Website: lowes
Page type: payment
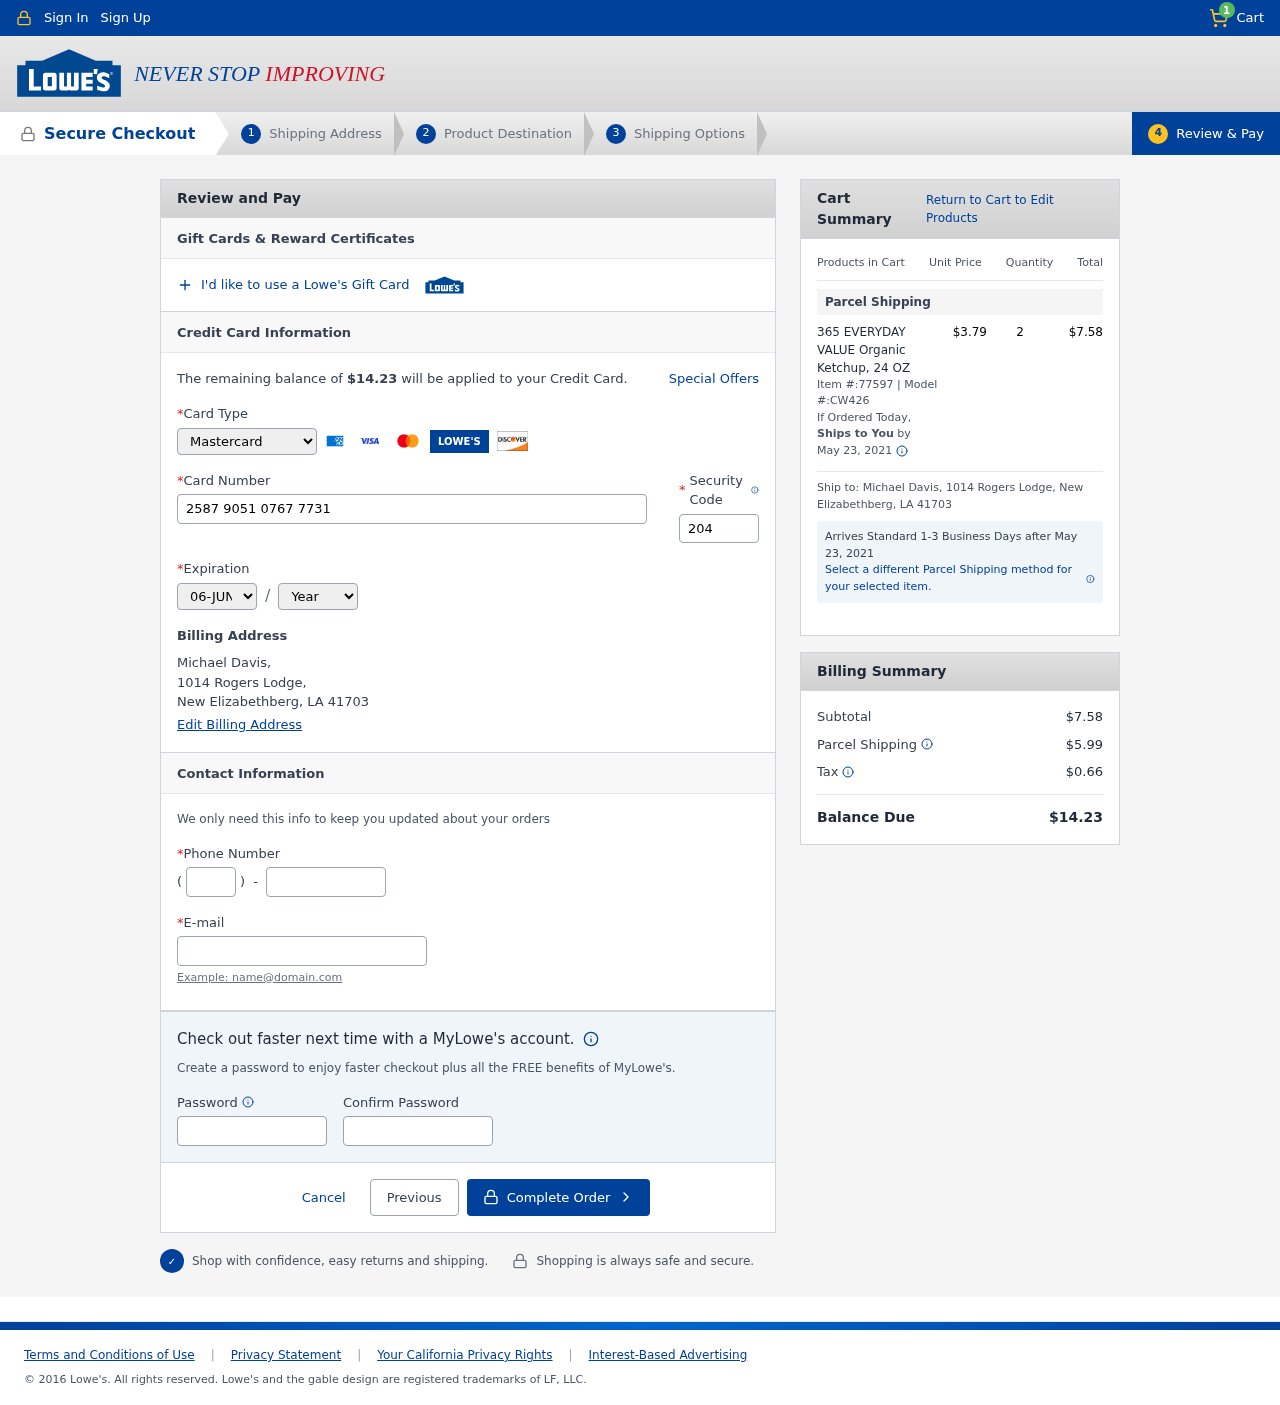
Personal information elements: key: PII_CARD_CVV
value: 204
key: PII_CARD_EXPIRY_MONTH
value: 06
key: PII_CARD_EXPIRY_YEAR
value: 27
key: PII_CARD_NUMBER
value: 2587 9051 0767 7731
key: PII_CARD_TYPE
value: Mastercard
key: PII_CITY_STATE_ZIP
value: New Elizabethberg, LA 41703
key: PII_EMAIL
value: michael.davis@gmail.com
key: PII_FULLNAME
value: Michael Davis,
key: PII_PHONE
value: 5139827659
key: PII_PHONE_AREA
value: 513
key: PII_STREET
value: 1014 Rogers Lodge,
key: PII_FULLNAME2
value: Michael Davis
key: PII_STREET2
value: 1014 Rogers Lodge
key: PII_CITY_STATE_ZIP2
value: New Elizabethberg, LA 41703
Product elements: key: PRODUCT1_NAME
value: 365 EVERYDAY VALUE Organic Ketchup, 24 OZ
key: PRODUCT1_PRICE
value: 3.79
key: PRODUCT1_QUANTITY
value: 2
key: PRODUCT1_ITEM
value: Item #:77597
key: PRODUCT1_MODEL
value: Model #:CW426
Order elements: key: ORDER_NUM_ITEMS
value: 1
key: ORDER_TOTAL
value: $14.23
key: ORDER_SHIPPING_DATE
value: May 23, 2021
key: ORDER_SUBTOTAL
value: $7.58
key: ORDER_SHIPPING_DATE2
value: May 23, 2021
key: ORDER_SHIPPING_COST
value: $5.99
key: ORDER_TAX
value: $0.66